Question: I am trying to handle ajax validation within '<div class="b">' which is is partially rendered by using ajax...

'''
$('.a').click(function(event){
$.ajax({
url: '<?php echo Yii::app()->createUrl('myController/myAction'); ?>',
type: "POST",
success: function( data ) {
$('.b').html(data);
}
});
});
'''
in controller:
'''
public function actionMyAction()
{
$form = new MyForm;
if(isset($_POST['MyForm']))
{
$form->attributes=$_POST['MyForm'];
if($form->validate())
{
...
$this->refresh();
}
}
$this->renderPartial('myView', array('myForm'=>$form));
}
'''
If I use use 'render' instead of 'renderPartial' it works as intended. What am I missing?
Any help would be appreciated.
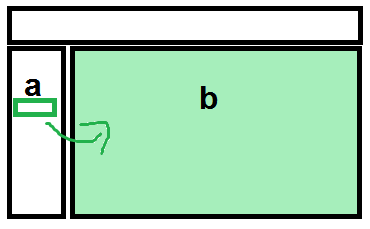
Answer: My friend helped me to solve this. Here's his solution:
Rendering result should be postprocessed using 'processOutput'. This method .
Whether rendering result will be postprocessed is defined by '$processOutput' parameter which is 'false' by default: 'renderPartial(string $view, array $data=NULL, boolean $return=false, boolean $processOutput=false)'
Instead of
'''
$this->renderPartial('myView', array('myForm'=>$form));
'''
you should call:
'''
$this->renderPartial('myView', array('myForm'=>$form), false, true);
'''